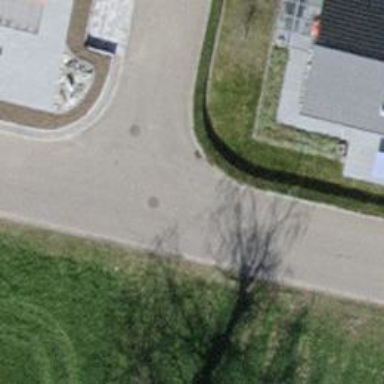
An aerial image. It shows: Residential road with asphalt surface and no sidewalk.